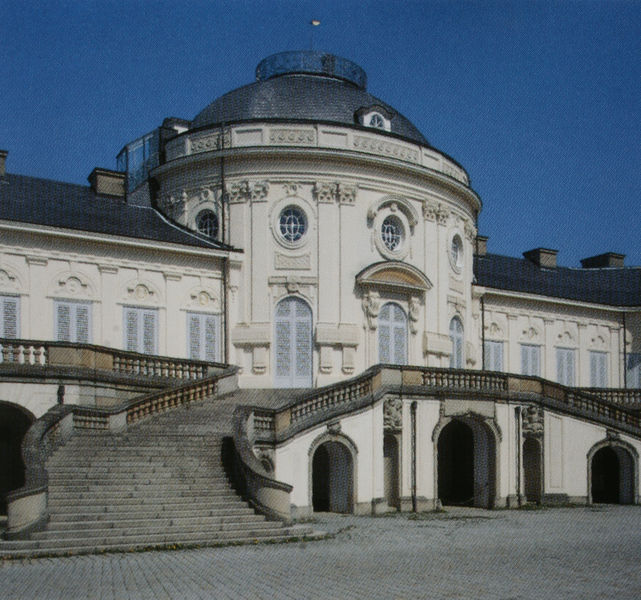
Titel: Schlosshauptgebäude von Süden
Künstler: Johann Friedrich Weyhing
Standort: Stuttgart
Institution: Schloss Solitude
Schlagwörter: blau, himmel, schatten, weiß, ocker, braun, fenster, glas, grau, hell, licht, pfeiler, schwarz, säule, tür, anlage, blick, dach, gebäude, schloss, beige, architektur, barock, stein, brüstung, sonne, haare, klassizismus, front, renaissance, rokoko, fensterläden, kamin, kamine, oval, rund, schornstein, garten, balkon, ansicht, bogen, fassade, pflaster, türen, fahne, dächer, giebel, mauer, schornsteine, ziegel, hof, platz, pilaster, rundbogen, kuppel, treppe, treppen, symmetrie, ornamente, aufgang, durchgang, geländer, stufen, tor, halle, foto, fotografie, photographie, bögen, eingang, kopfstein, gewölbe, palast, rundfenster, torbogen, balustrade, scheiben, kopfsteinpflaster, pflastersteine, österreich, kapitelle, photo, halbrund, segmentbogen, fries, portal, tore, villa, sims, gesims, risalit, sandstein, farbfoto, rosette, schlusssteine, anwesen, rundbögen, freitreppe, historismus, auffahrt, einfahrt, gaube, wien, fotographie, aufnahme, rosetten, mittelteil, lisenen, fensterachsen, zentralbau, durchfahrt, okulus, rotunde, rundbau, gesimse, treppenaufgang, seitenschiffe, kuppelbau, lunette, schönbrunn, rundgiebel, belvedere, medaillons, gartenseite, antikenrezeption, bägen, digitalisiert, okkuli, okkullus, gebäudäe, treffenaufgang, rotundeschloss, kutscheneinfahrt